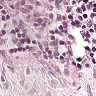
Metastatic tissue present: no